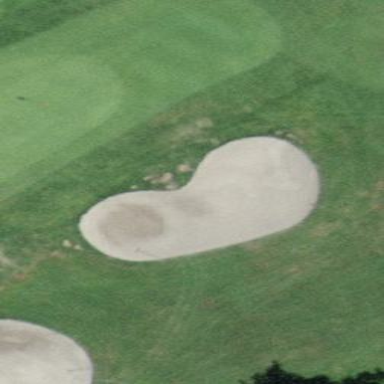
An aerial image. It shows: Sandy area is golf bunker.